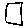
Label: square